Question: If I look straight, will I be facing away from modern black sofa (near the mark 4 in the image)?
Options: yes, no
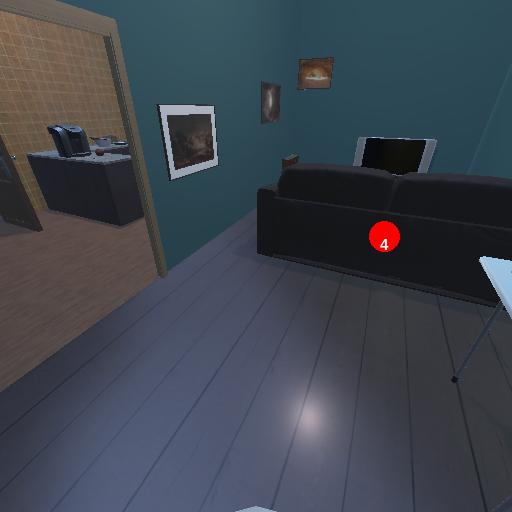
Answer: yes